Field crop: maize
Growth stage: 2
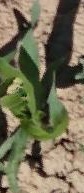
Species: maize